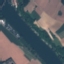
Label: River